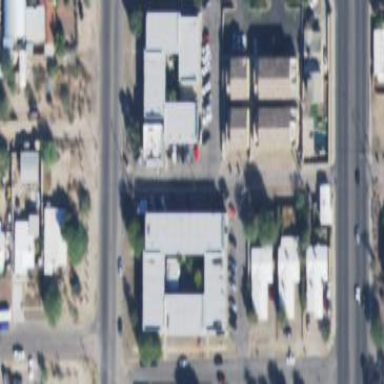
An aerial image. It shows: Street side parking area.